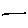
Label: line